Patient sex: F
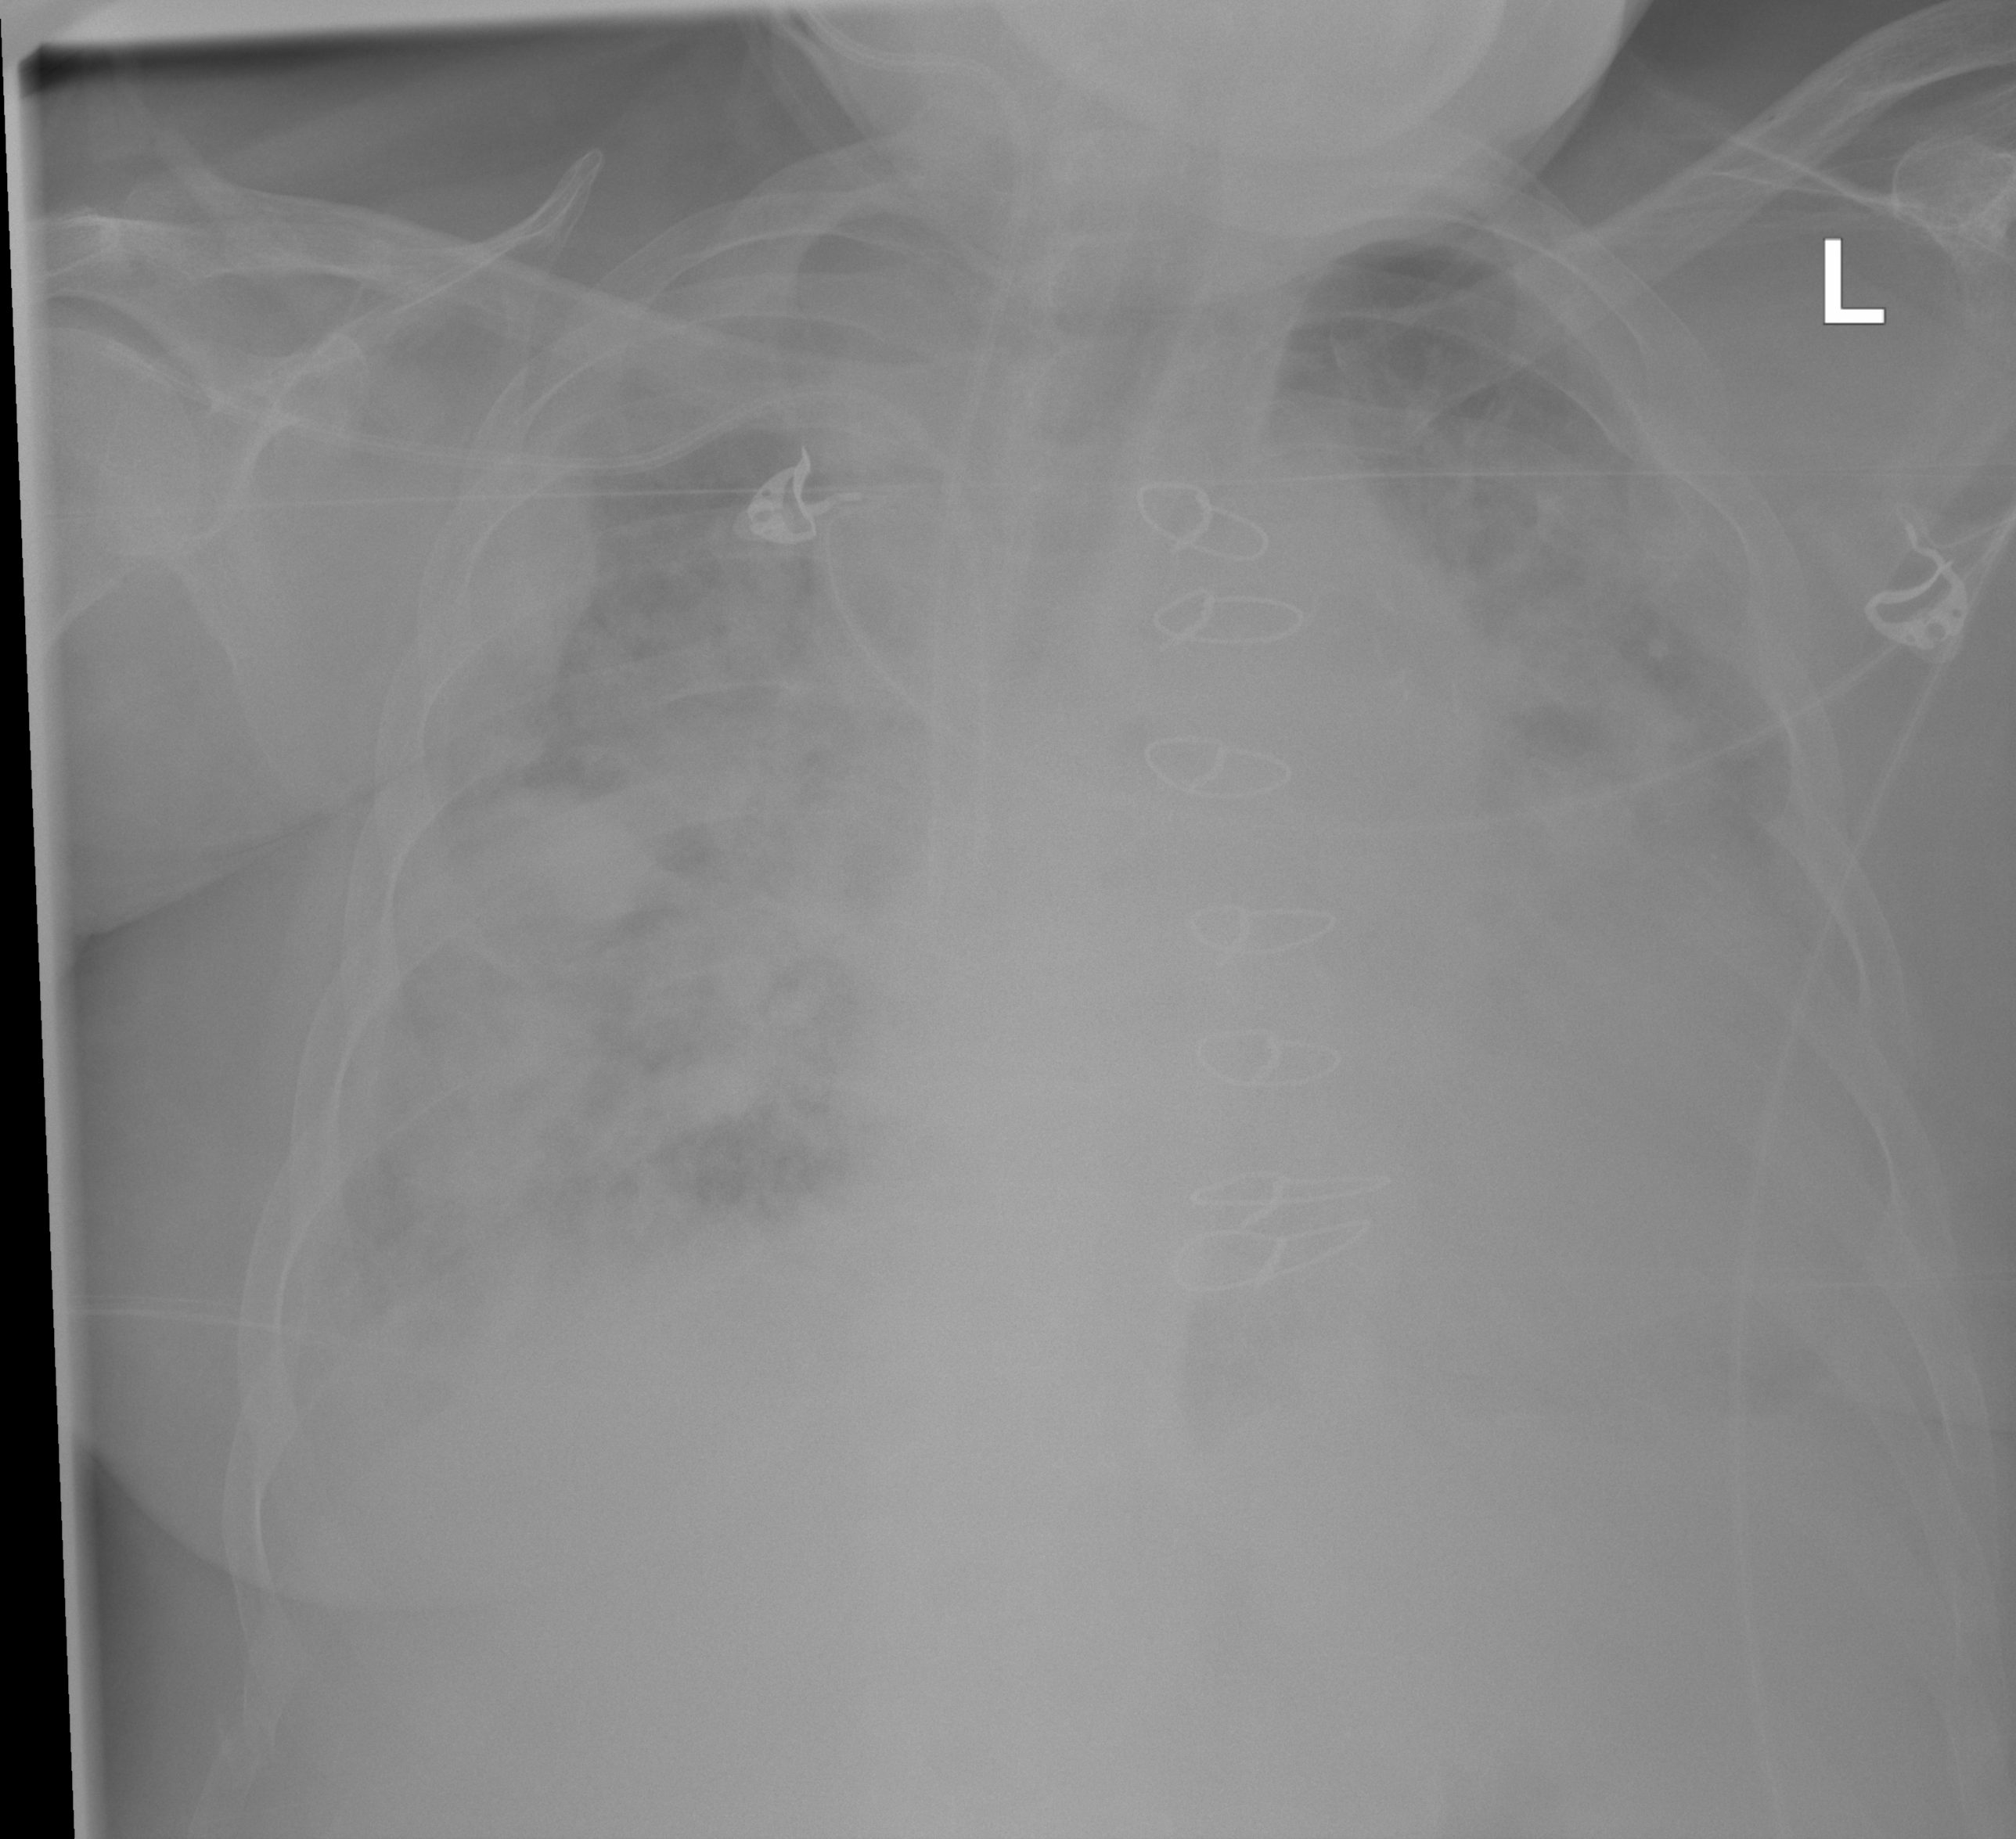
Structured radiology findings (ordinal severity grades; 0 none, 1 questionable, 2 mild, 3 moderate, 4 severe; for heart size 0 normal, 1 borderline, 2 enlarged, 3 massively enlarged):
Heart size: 2
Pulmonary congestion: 2
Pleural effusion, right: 1
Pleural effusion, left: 3
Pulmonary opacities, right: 3
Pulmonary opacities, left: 3
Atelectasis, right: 3
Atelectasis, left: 3